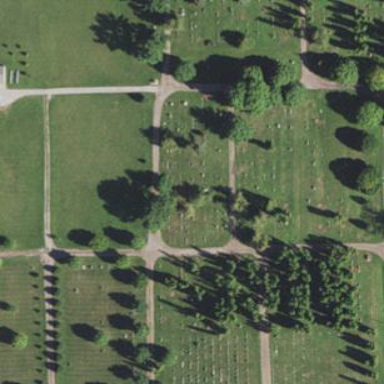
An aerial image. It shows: Cemetery.